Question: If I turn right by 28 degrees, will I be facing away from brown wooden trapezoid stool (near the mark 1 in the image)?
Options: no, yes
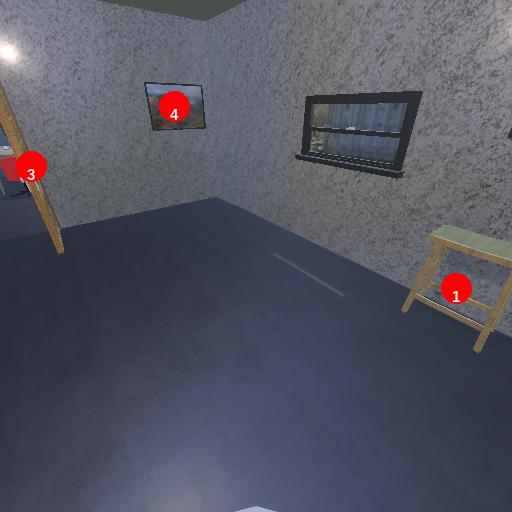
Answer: no